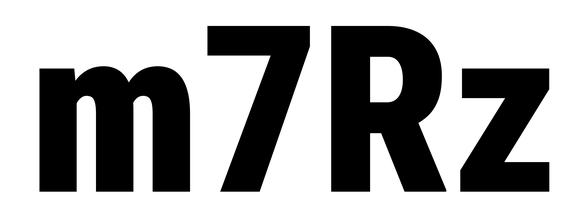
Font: Roboto_Condensed_Black